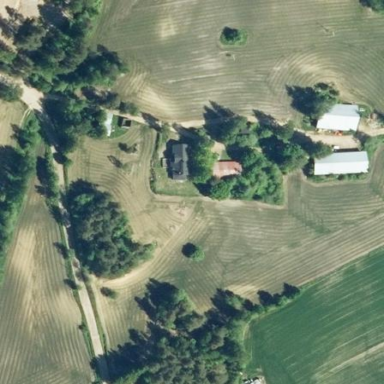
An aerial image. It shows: Farmyard area.